Interaction volume radius: 5 \u00c5
Interaction volume height: 15 \u00c5
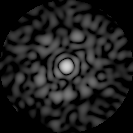
Disorder parameter: 0.8587